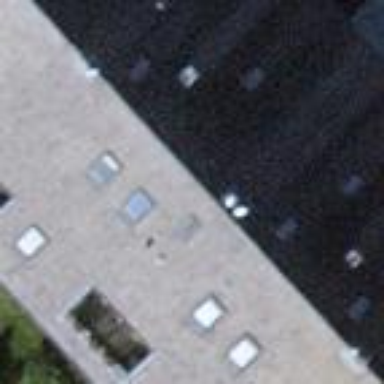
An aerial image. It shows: Terrace building.